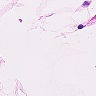
Metastatic tissue present: no